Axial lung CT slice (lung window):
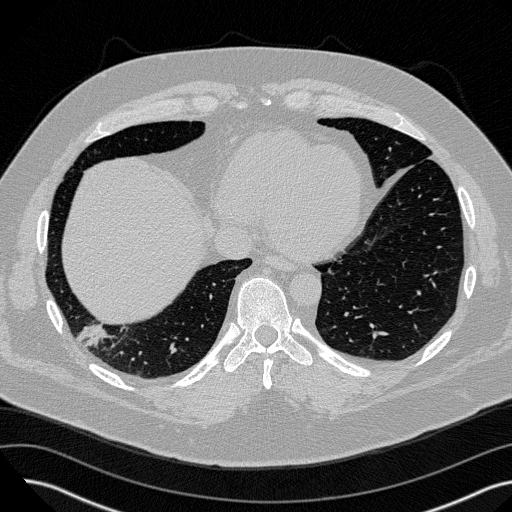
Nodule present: no